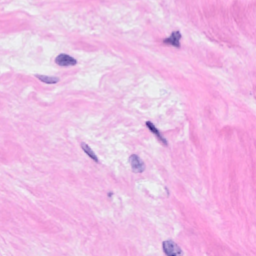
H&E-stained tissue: Breast